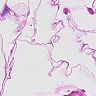
Metastatic tissue present: no